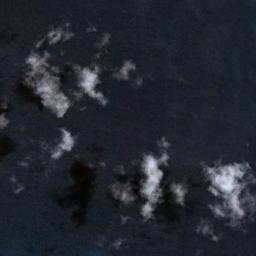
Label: cloud